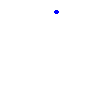
Particle: kaon